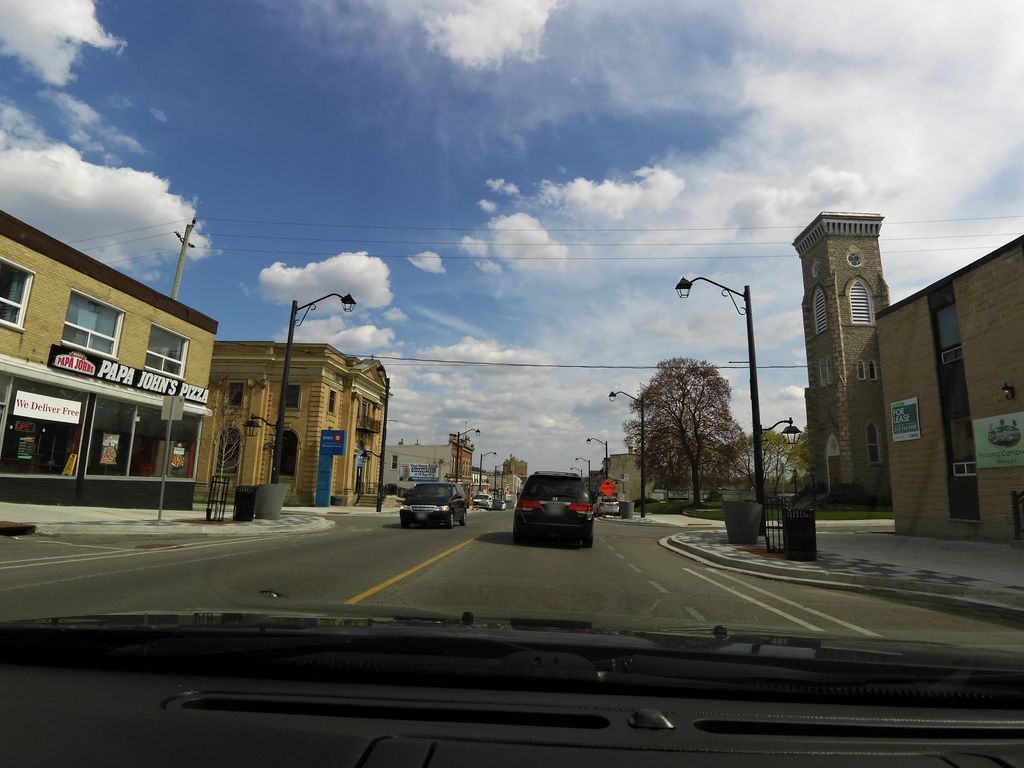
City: kitchener-waterloo